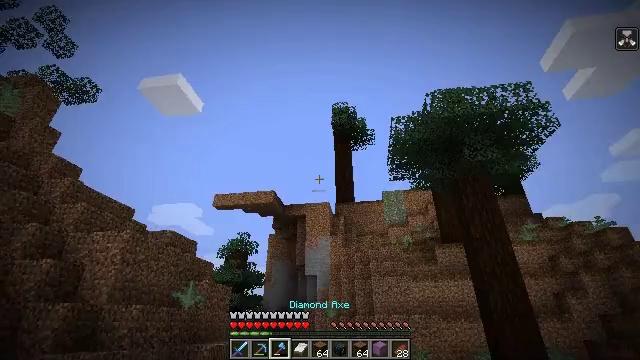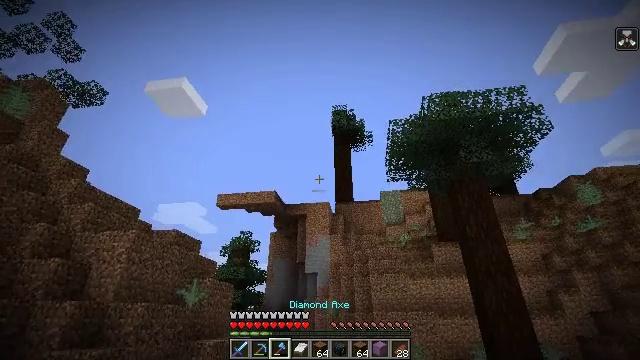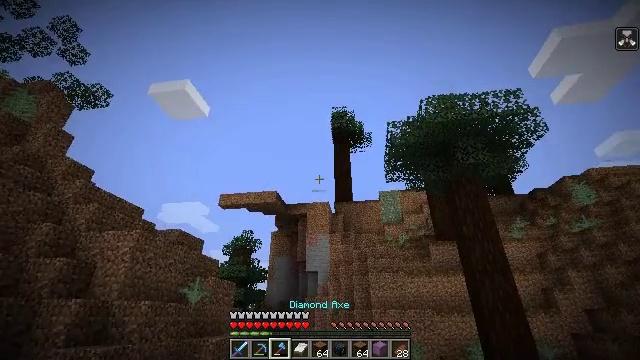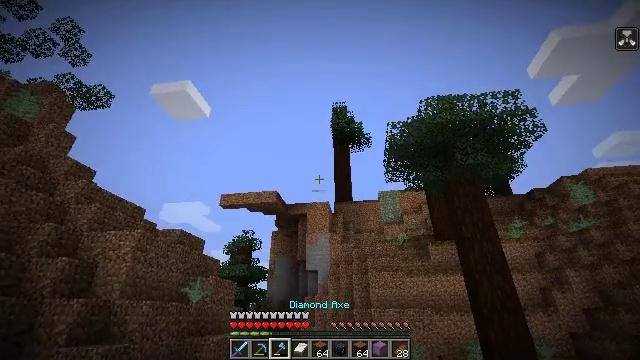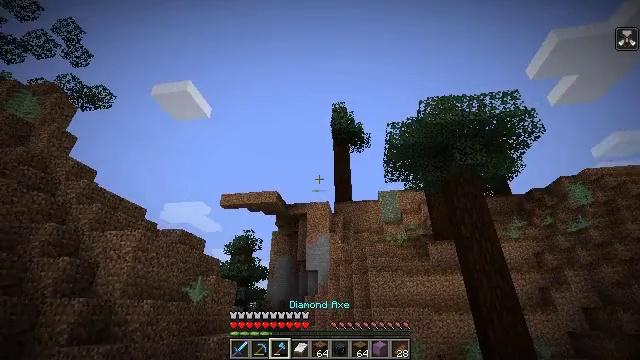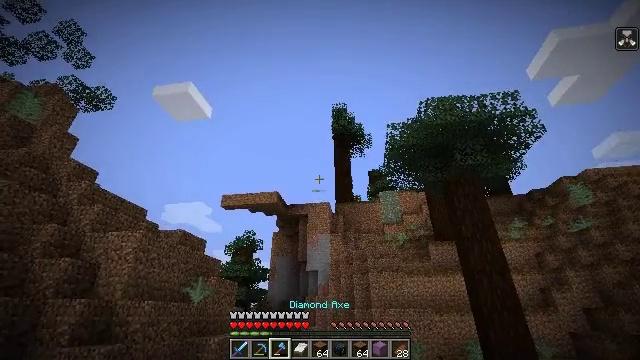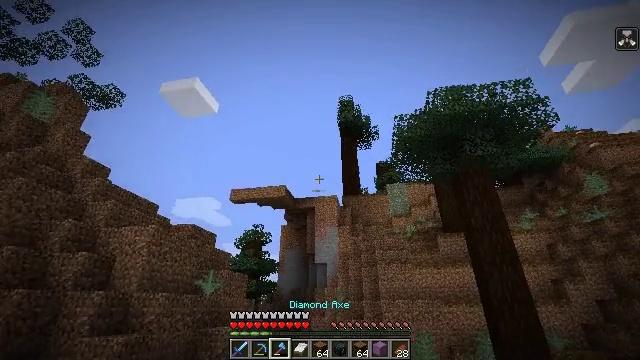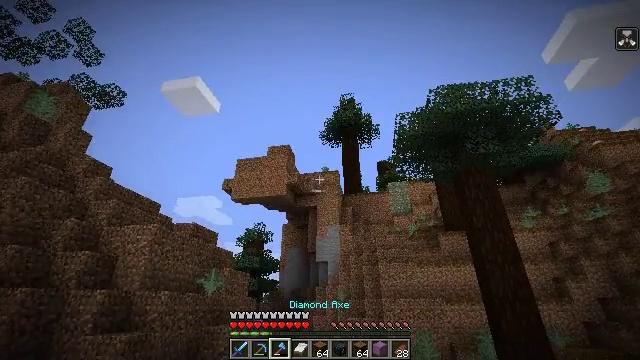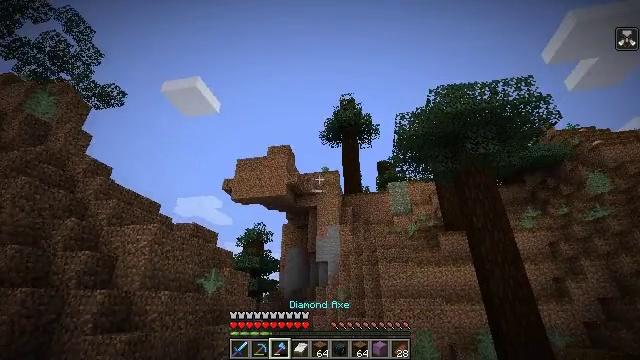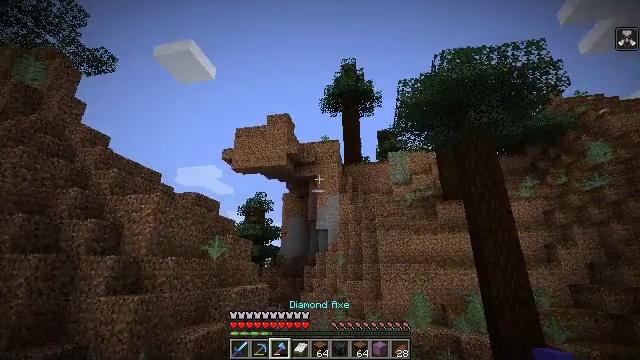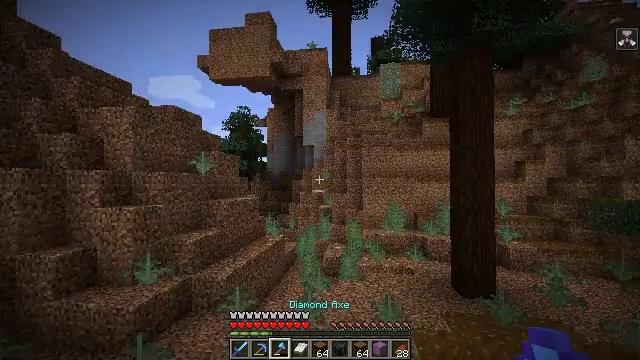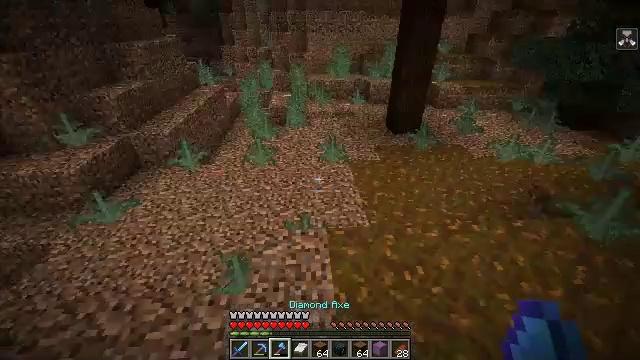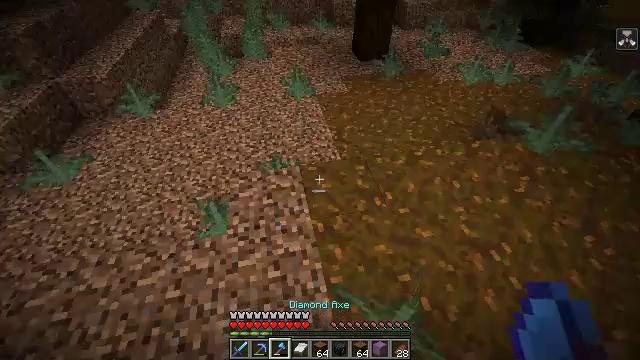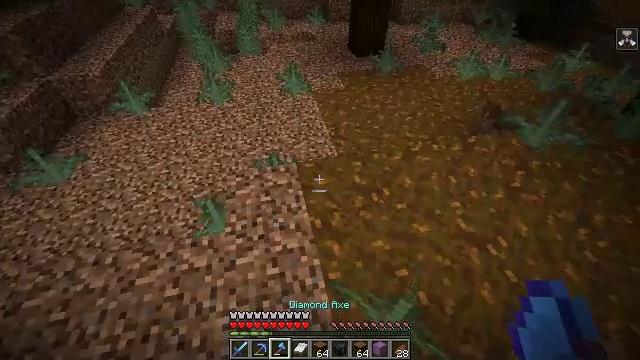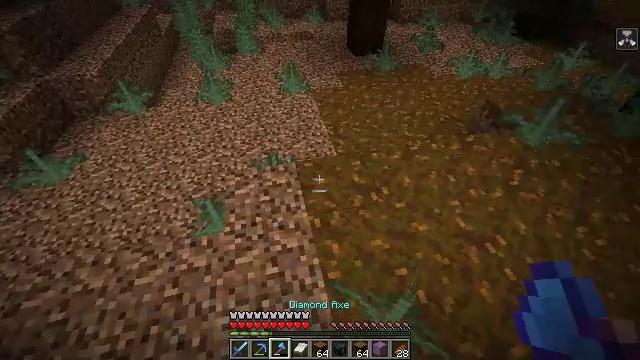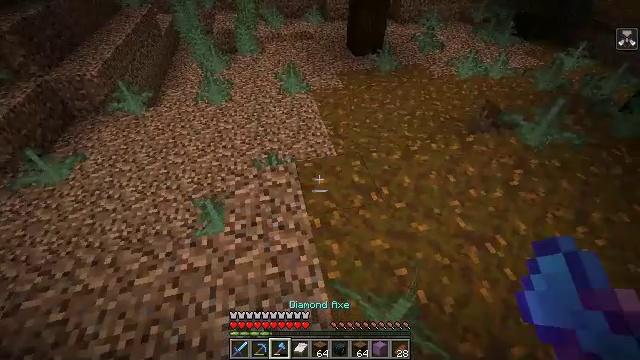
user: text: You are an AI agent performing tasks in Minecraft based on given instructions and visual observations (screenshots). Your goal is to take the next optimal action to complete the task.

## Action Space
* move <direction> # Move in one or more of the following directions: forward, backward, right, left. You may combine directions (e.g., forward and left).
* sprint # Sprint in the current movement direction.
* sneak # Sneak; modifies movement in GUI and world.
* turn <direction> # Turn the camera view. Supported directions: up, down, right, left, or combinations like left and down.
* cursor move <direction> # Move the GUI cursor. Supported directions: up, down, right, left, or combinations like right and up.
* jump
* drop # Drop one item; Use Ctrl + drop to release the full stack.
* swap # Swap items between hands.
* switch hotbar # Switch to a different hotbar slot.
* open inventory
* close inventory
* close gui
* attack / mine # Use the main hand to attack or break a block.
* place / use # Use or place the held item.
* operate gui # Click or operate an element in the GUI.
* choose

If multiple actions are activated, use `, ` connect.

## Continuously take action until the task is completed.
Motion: motion action
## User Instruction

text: Remove spruce leaves from the inventory.
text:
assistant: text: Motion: no_op
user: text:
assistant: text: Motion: no_op
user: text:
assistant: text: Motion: no_op
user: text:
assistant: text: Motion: no_op
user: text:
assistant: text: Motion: no_op
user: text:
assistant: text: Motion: turn left and down
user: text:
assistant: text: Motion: no_op
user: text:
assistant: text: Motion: no_op
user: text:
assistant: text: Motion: turn down
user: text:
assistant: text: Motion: turn right and down
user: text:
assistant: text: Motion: turn right and down
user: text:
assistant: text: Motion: turn right and down
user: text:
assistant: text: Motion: no_op
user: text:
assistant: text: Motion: no_op
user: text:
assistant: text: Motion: no_op
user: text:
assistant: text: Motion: turn right
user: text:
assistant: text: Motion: turn right and up
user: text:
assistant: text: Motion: turn right and up
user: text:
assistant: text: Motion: turn right and up
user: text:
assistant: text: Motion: no_op
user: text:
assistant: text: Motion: no_op
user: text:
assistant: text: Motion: no_op
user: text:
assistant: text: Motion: open inventory
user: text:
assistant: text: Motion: open inventory
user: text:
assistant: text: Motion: cursor move right and down, open inventory
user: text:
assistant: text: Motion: cursor move right and down
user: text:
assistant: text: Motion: cursor move right and down
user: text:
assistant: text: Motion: cursor move right and down
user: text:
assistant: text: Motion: no_op
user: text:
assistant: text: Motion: no_op